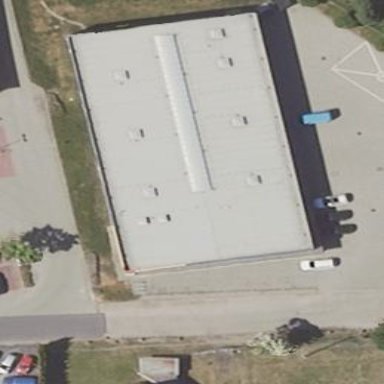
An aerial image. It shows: Retail building.